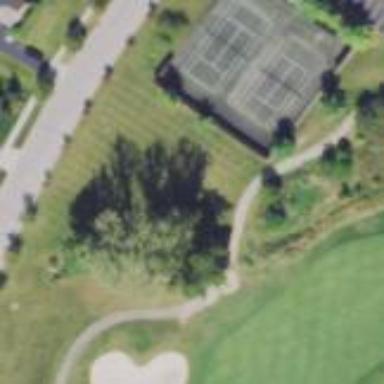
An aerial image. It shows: Tennis court in leisure pitch.